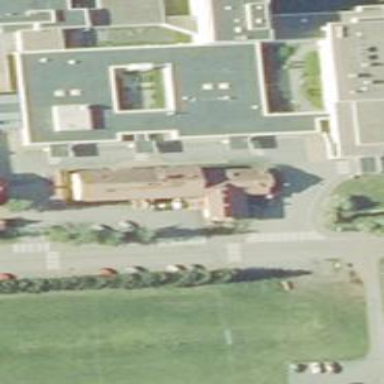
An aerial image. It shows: Veterinary facility.